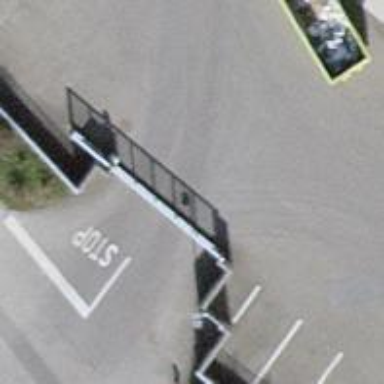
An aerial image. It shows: Gate.